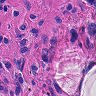
Metastatic tissue present: yes